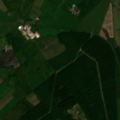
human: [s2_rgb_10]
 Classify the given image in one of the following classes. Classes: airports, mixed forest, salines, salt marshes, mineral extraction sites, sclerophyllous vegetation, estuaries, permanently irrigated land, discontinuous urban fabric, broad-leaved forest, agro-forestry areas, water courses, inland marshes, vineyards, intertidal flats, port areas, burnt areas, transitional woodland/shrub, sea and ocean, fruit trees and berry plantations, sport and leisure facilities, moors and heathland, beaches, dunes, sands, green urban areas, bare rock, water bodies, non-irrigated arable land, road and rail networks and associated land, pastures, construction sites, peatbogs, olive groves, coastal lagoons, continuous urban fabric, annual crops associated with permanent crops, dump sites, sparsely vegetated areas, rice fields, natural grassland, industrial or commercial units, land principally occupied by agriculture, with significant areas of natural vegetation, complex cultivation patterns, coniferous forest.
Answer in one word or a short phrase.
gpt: pastures, land principally occupied by agriculture, with significant areas of natural vegetation, coniferous forest